Question: I have a problem with styling dynamically generated items. here is the example of grid items.

i need to add different classes (styles) to grid rows, in specific sequence. first row is grey, next two rows are blue, next two grey again and so on.
i have no idea how to do that. maybe there are some jquery selectors?
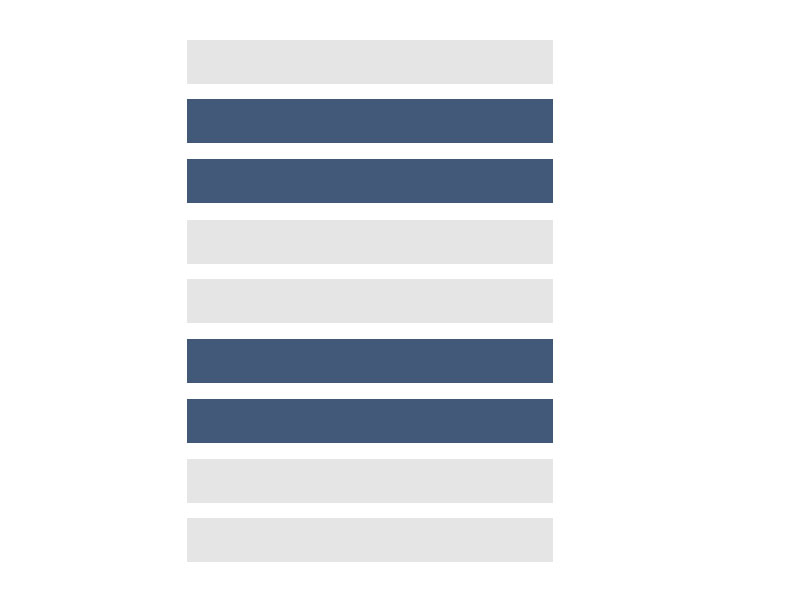
Answer: Try some thing like
'''
var classes = ['grey', 'blue', 'blue', 'green', 'red'];
var els = $('<div />').text(4).appendTo('#x');
$(els).addClass(function(index, cl){
return classes[ $(this).index() % classes.length ]
})
'''
Demo: <URL>